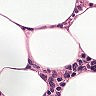
Metastatic tissue present: no